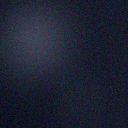
Screen state: off